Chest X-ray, PA view. Patient: 23 years old, sex M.
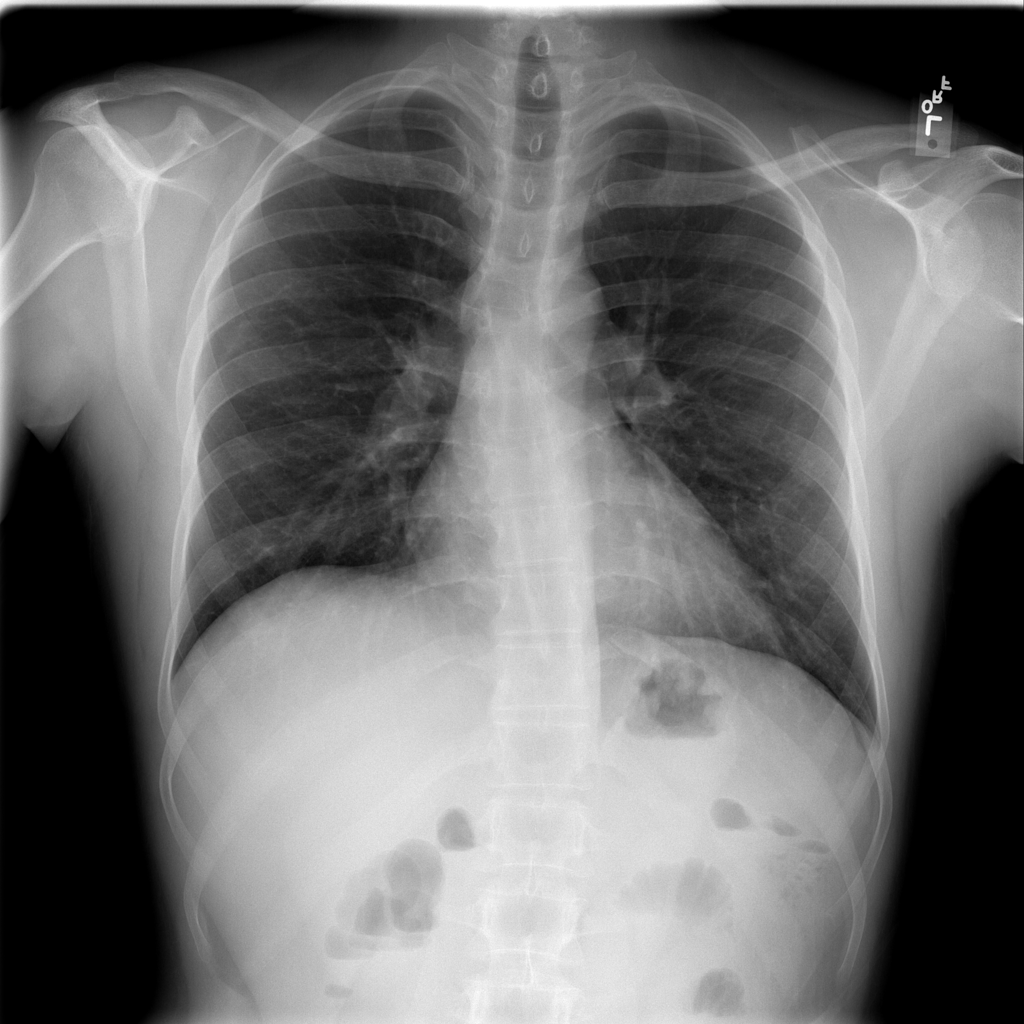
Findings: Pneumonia